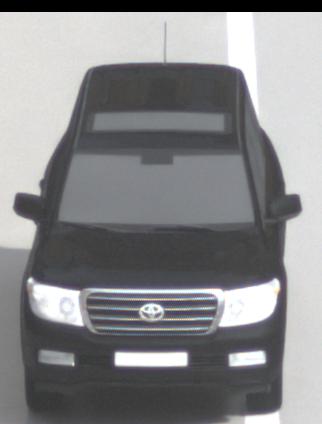
Make: Toyota
Model: Land Cruiser V8 4.7
Detailed model: Land Cruiser V8 (J20)
Model produced from: 2008/03
Model produced until: 2009/11
Doors: 5
Color: black
Road condition: wet road
Daytime: morning or afternoon
Contrast: low contrast